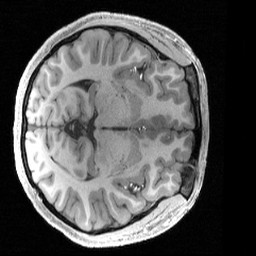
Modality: T1w
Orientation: axial
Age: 20
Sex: female
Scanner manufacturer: siemens
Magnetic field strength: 3 T
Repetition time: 2.4 s
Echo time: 0.00224 s